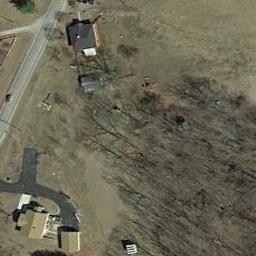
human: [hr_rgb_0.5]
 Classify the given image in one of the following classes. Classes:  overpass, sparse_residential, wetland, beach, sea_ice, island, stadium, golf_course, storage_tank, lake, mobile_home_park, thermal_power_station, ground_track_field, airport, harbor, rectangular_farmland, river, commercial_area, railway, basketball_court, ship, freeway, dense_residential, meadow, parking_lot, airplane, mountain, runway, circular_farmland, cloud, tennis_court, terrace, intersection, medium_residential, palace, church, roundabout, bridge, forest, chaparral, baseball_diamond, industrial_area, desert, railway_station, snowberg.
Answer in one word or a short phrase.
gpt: sparse_residential